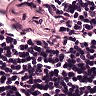
Metastatic tissue present: no